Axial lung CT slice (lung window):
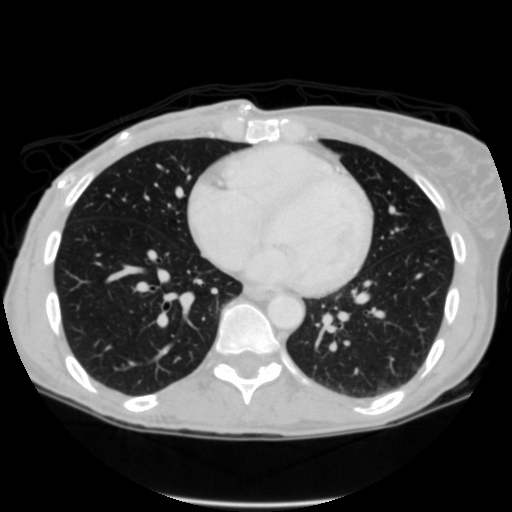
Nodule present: no